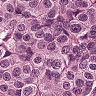
Metastatic tissue present: yes